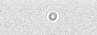
Label: camera_spot